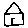
Label: house